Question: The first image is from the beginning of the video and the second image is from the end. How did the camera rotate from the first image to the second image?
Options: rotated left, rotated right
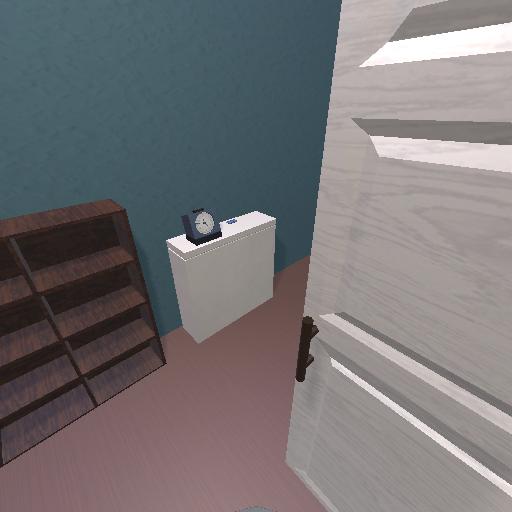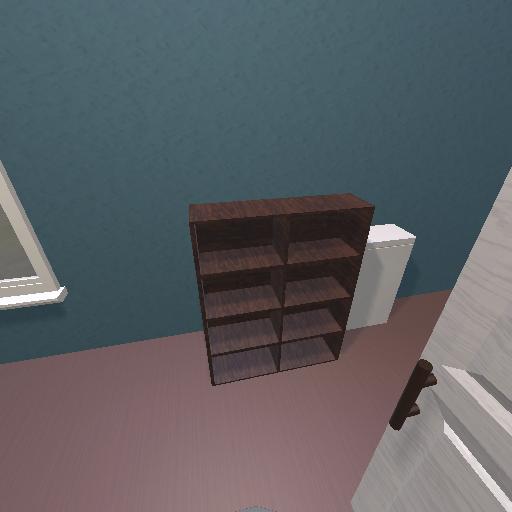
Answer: rotated left